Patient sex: F
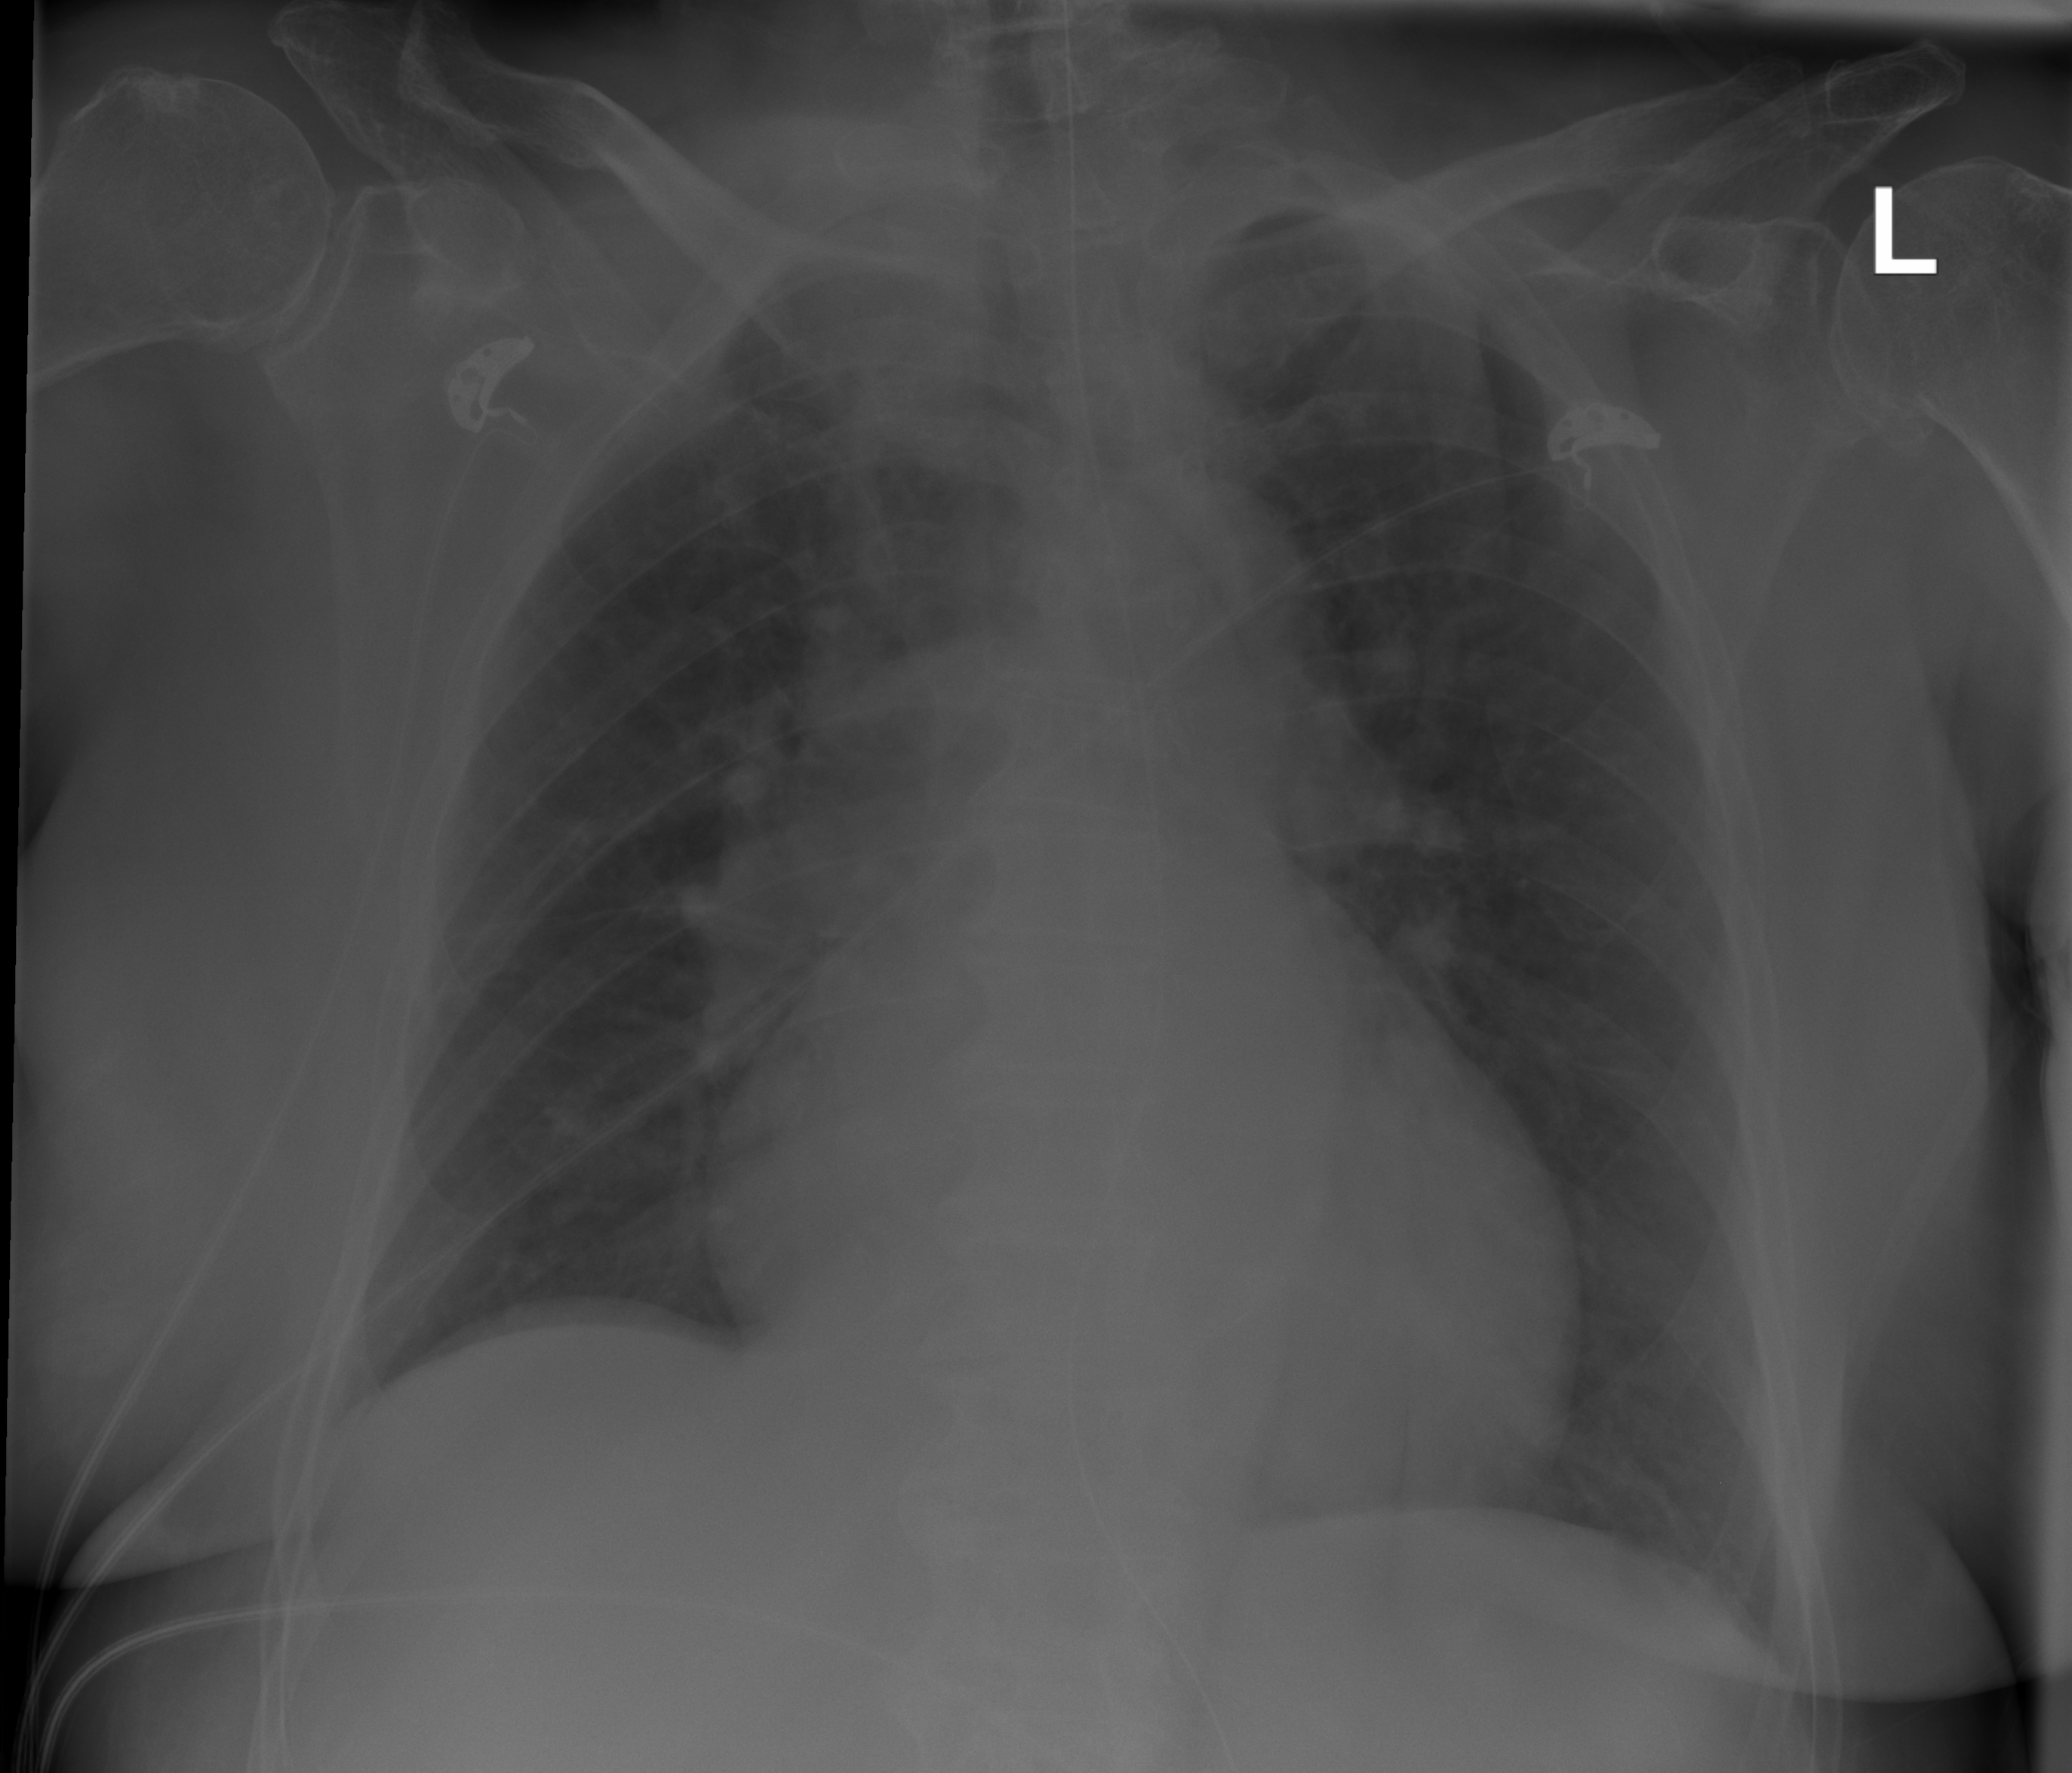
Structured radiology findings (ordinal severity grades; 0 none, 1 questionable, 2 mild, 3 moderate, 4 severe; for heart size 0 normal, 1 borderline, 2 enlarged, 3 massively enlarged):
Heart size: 1
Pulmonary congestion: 2
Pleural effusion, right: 0
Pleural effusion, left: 0
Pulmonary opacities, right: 0
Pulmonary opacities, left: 0
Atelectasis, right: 0
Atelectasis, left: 0